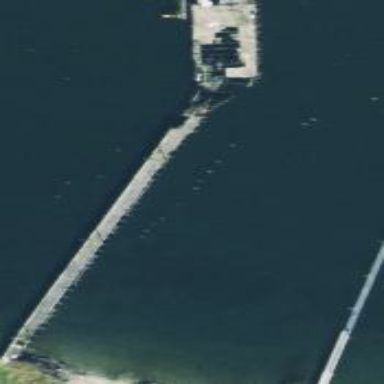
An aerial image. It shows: Pier that is in ruins.